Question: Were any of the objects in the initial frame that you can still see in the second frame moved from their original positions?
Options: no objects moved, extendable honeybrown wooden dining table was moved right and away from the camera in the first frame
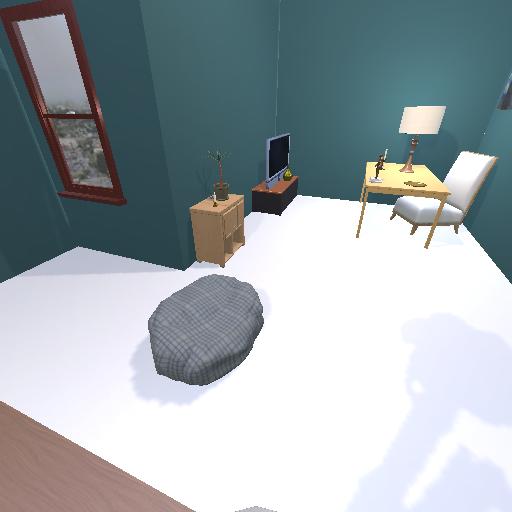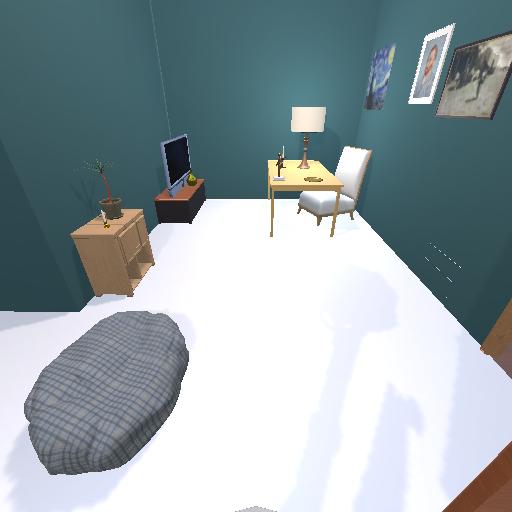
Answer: no objects moved